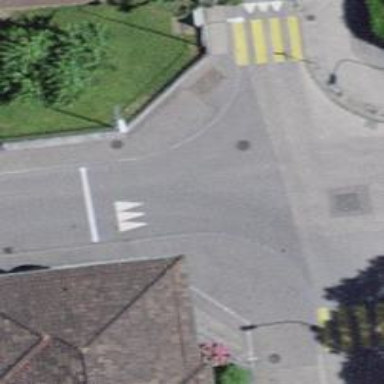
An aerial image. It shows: Zebra crossing on the road.